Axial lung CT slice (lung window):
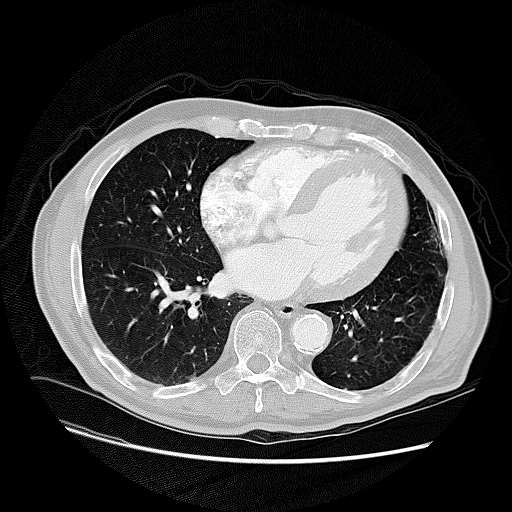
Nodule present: no